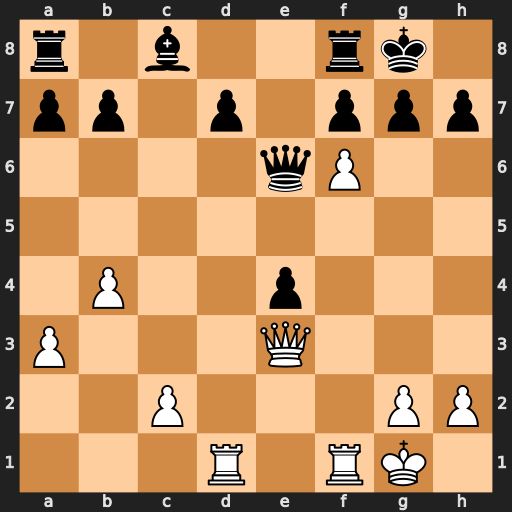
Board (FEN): r1b2rk1/pp1p1ppp/4qP2/8/1P2p3/P3Q3/2P3PP/3R1RK1
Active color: w
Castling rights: -
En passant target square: -
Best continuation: Qg5 Qxf6 Rxf6